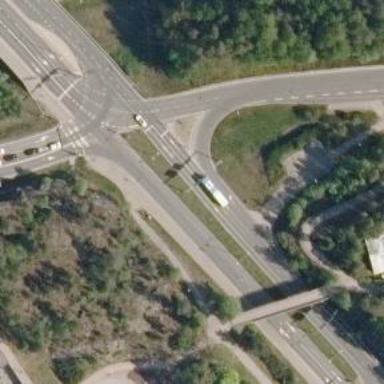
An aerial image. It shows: Asphalt motorway link.